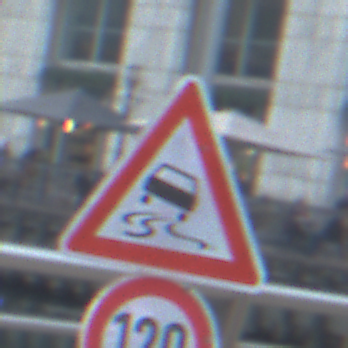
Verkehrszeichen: SchleuderOderRutschgefahr
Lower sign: Geschwindigkeit120
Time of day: MorningAfternoon
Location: Outdoor (Urban)
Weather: PartlyCloudy
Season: NotSpecified
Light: Natural